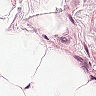
Metastatic tissue present: no